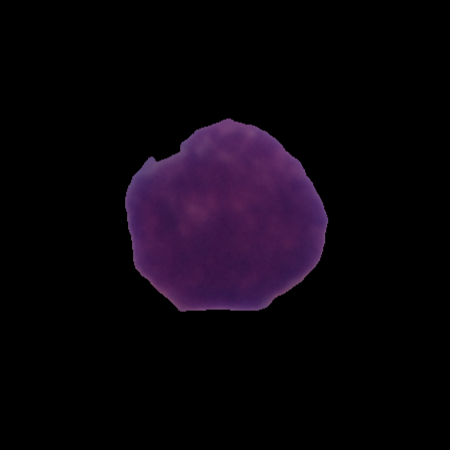
Label: cancer